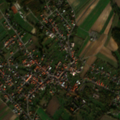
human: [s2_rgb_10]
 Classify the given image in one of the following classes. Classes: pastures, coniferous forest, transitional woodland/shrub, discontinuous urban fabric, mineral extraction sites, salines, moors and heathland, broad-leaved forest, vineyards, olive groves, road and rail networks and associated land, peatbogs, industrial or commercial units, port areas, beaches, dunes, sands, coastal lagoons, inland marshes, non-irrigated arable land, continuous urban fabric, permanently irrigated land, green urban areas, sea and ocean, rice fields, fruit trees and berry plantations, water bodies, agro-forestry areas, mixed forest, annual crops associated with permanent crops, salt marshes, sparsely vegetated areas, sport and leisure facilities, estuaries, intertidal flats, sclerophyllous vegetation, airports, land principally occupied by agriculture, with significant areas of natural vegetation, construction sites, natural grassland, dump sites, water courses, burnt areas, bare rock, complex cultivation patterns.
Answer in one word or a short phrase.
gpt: discontinuous urban fabric, non-irrigated arable land, land principally occupied by agriculture, with significant areas of natural vegetation